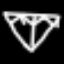
Label: diamond